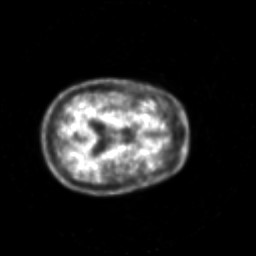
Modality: PET
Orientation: axial
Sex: male
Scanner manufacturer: siemens